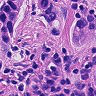
Metastatic tissue present: yes